【题型】解答题　【知识点】解析几何　【难度】hard
（2025·上海浦东新·二模）已知椭圆\(C_1\)的方程为\(\frac{x^2}{3} + y^2 = 1\)，右顶点为\(A\)，上顶点为\(B\)，椭圆\(C_2\)的中心位于坐标原点，两个椭圆的离心率相等。\\[6pt]
(1) 若椭圆\(C_2\)的方程是\(\frac{x^2}{a^2} + \frac{y^2}{2a} = 1\ (a > 0)\)，焦点在\(x\)轴上，求\(a\)的值；\\[6pt]
(2) 设椭圆\(C_2\)的焦点在\(x\)轴上，直线\(AB\)与\(C_2\)相交于点\(C\)、\(D\)，若\(|CD| = 3|AB|\)，求\(C_2\)的标准方程；\\[6pt]
(3) 设椭圆\(C_2\)的焦点在\(y\)轴上，点\(P\)在\(C_1\)上，点\(Q\)在\(C_2\)上。若存在\(\triangle APQ\)是等腰直角三角形，且\(|AP| = |AQ|\)，求\(C_2\)的长轴的取值范围。
【解答】
\noindent
【答案】(1)$a = 6$\\[6pt]
(2)$\dfrac{x^2}{15} + \dfrac{y^2}{5} = 1$\\[6pt]
(3)$[2\sqrt{3}, 6\sqrt{3}]$\\[12pt]

【分析】（1）运用离心率公式计算即可；\\[6pt]
（2）先求出$|AB| = 2$，得到直线$AB$的方程，设$C_2$的方程为$x^2 + 3y^2 = \lambda(\lambda > 0)$，$C(x_1,y_1)$，$D(x_2,y_2)$，直曲联立，运用弦长公式得到$|CD|$，求出$\lambda = 15$即可；\\[6pt]
（3）先设出$C_2$的方程，因为有$AP \perp AQ$且$|AP|^2 = |AQ|^2$的条件，所以任取$C_1$上一点$P(x_0,y_0)$（不与点$A$重合），算出$|AP|^2$和直线的斜率$k_{AP}$，接着设出点$Q$的坐标，算出$|AQ|^2$。由于$AP \perp AQ$，得出直线$AQ$方程，进而得到$x_Q - \sqrt{3}$与$k_{AP}$的关系。结合$|AP|^2 = |AQ|^2$以及曲线方程进一步求解$\lambda$，最后得到长轴取值范围即可。\\[12pt]

【详解】（1）由题，椭圆$C_1$的离心率为$\dfrac{\sqrt{6}}{3}$，椭圆$C_2$的离心率为$\dfrac{\sqrt{a^2 - 2a}}{a}$，\\[6pt]
$\dfrac{\sqrt{6}}{3} = \dfrac{\sqrt{a^2 - 2a}}{a}$解得$a = 6$\\[12pt]

（2）由题，$A(\sqrt{3},0)$，$B(0,1)$，所以$|AB| = 2$，直线$AB$的方程为$y = -\dfrac{\sqrt{3}}{3}x + 1$，\\[6pt]
设$C_2$的方程为$x^2 + 3y^2 = \lambda(\lambda > 0)$，$C(x_1,y_1)$，$D(x_2,y_2)$，\\[6pt]
联立直线$AB$与椭圆$C_2$的方程
\[
\begin{cases}
y = -\dfrac{\sqrt{3}}{3}x + 1 \\
x^2 + 3y^2 = \lambda
\end{cases}
\]
代入整理得$2x^2 - 2\sqrt{3}x + 3 - \lambda = 0$，\\[6pt]
$\Delta = 12 - 8(3 - \lambda) = 8\lambda - 12 > 0$，可得$\lambda > 12$，\\[6pt]
由韦达定理可得$x_1 + x_2 = \sqrt{3}$，$x_1x_2 = \dfrac{3 - \lambda}{2}$，\\[6pt]
故$|CD| = \sqrt{1 + \left(-\dfrac{\sqrt{3}}{3}\right)^2}|x_1 - x_2| = \dfrac{2}{\sqrt{3}}\sqrt{(x_1 + x_2)^2 - 4x_1x_2} = \dfrac{2}{\sqrt{3}}\sqrt{3 - 2(3 - \lambda)}$\\[6pt]
$= \dfrac{2}{\sqrt{3}}\sqrt{2\lambda - 3} = 3|AB| = 6$，解得$\lambda = 15$。\\[6pt]
所以$C_2$的标准方程为$\dfrac{x^2}{15} + \dfrac{y^2}{5} = 1$。\\[12pt]

（3）由题，设$C_2$的方程为$3x^2 + y^2 = \lambda(\lambda > 0)$，\\[6pt]
由题意，$AP \perp AQ$且$|AP|^2 = |AQ|^2$，\\[6pt]
任取$C_1$上一点$P(x_0,y_0)$（不与点$A$重合），则$|AP|^2 = (x_0 - \sqrt{3})^2 + y_0^2$，$k_{AP} = \dfrac{y_0}{x_0 - \sqrt{3}}$。\\[6pt]
设$Q(x_Q,y_Q)$，则$|AQ|^2 = (x_Q - \sqrt{3})^2 + y_Q^2$，\\[6pt]
直线$AQ$的方程为$x = \dfrac{1}{k_{AQ}}y + \sqrt{3} = -k_{AP}y + \sqrt{3}$，故$x_Q - \sqrt{3} = -k_{AP}y_Q$，\\[6pt]
代入得$|AQ|^2 = (x_Q - \sqrt{3})^2 + y_Q^2 = (k_{AP}^2 + 1)y_Q^2 = \dfrac{(x_0 - \sqrt{3})^2 + y_0^2}{(x_0 - \sqrt{3})^2}y_Q^2 = \dfrac{|AP|^2}{(x_0 - \sqrt{3})^2}y_Q^2$，\\[6pt]
因为$|AP|^2 = |AQ|^2$，解得$y_Q^2 = (x_0 - \sqrt{3})^2$，\\[6pt]
由对称性，不妨设$y_Q = x_0 - \sqrt{3}$，代回直线$AQ$方程可解得$Q(\sqrt{3} - y_0, x_0 - \sqrt{3})$，\\[6pt]
而点$Q$位于$C_2$上，所以$\lambda = 3(\sqrt{3} - y_0)^2 + (x_0 - \sqrt{3})^2 = 3(y_0^2 - 2\sqrt{3}y_0 + 3) + x_0^2 - 2\sqrt{3}x_0 + 3$\\[6pt]
$= (x_0^2 + 3y_0^2) + 12 - 2\sqrt{3}(x_0 + 3y_0)$，$P(x_0,y_0)$为$C_1$上任一点，所以$x_0^2 + 3y_0^2 = 3$为定值，化简得$\lambda = 15 - 2\sqrt{3}(x_0 + 3y_0)$。\\[6pt]
设$x_0 + 3y_0 = b$，$P(x_0,y_0)$为$C_1$上任一点，即
\[
\begin{cases}
\dfrac{x_0^2}{3} + y_0^2 = 1 \\
x_0 + 3y_0 = b
\end{cases}
\]
有解。\\[6pt]
整理得$12y_0^2 - 6by_0 + b^2 - 3 = 0$，$\Delta = 36b^2 - 48(b^2 - 3) = 12(12 - b^2) \ge 0$，\\[6pt]
解得$b \in [-2\sqrt{3},\, 2\sqrt{3}]$，所以$\lambda = 15 - 2\sqrt{3}b \in [3,27]$。\\[6pt]
故$C_2$的长轴长$2\sqrt{\lambda} \in [2\sqrt{3}, 6\sqrt{3}]$。

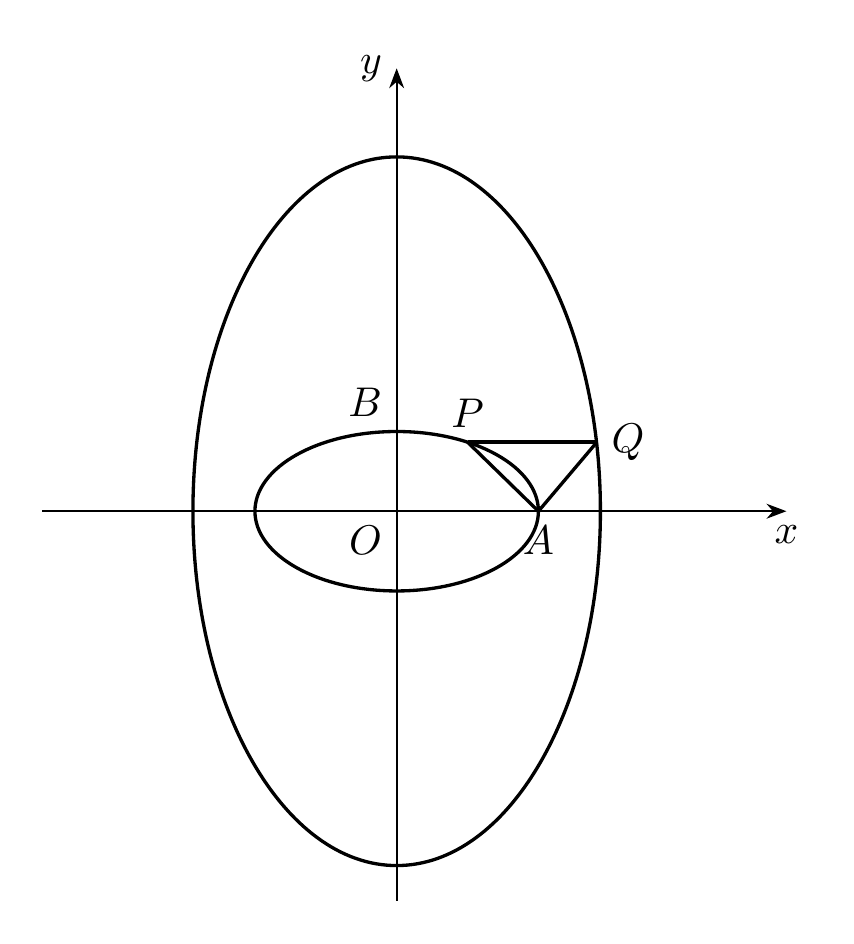